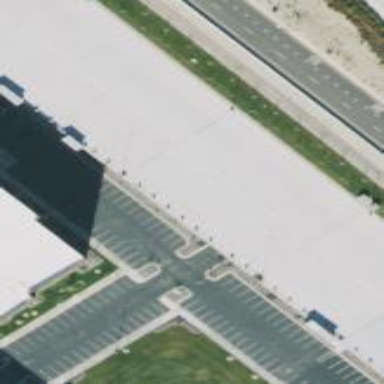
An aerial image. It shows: Multi-storey concrete parking building.